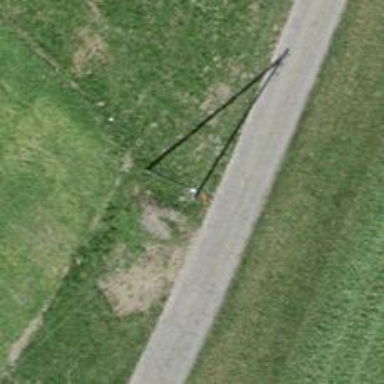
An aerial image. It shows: Guyed power pole.